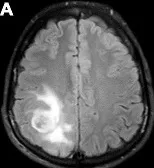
A; Coronal T2 FLAIR highlights the intra-parenchymal location of the complex tumor resection bed and associated edema.
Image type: radiology (mri)